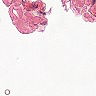
Metastatic tissue present: no